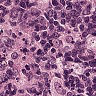
Metastatic tissue present: no